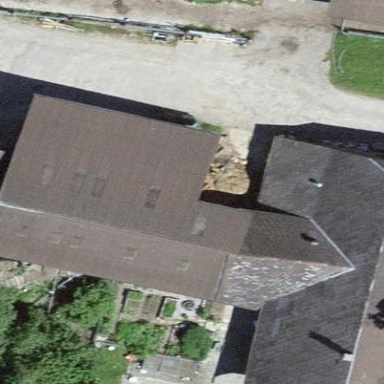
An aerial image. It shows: Farm building.